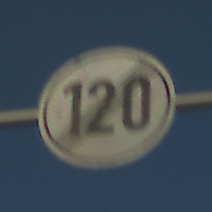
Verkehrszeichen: EndeGeschwindigkeit120
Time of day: MorningAfternoon
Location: Outdoor (Suburban)
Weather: PartlyCloudy
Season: NotSpecified
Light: Natural